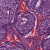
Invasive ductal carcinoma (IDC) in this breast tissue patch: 1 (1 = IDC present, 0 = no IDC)